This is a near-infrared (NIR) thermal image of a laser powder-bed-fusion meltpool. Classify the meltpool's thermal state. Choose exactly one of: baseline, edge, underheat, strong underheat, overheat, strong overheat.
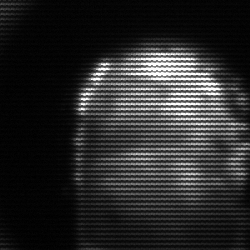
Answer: baseline